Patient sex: M
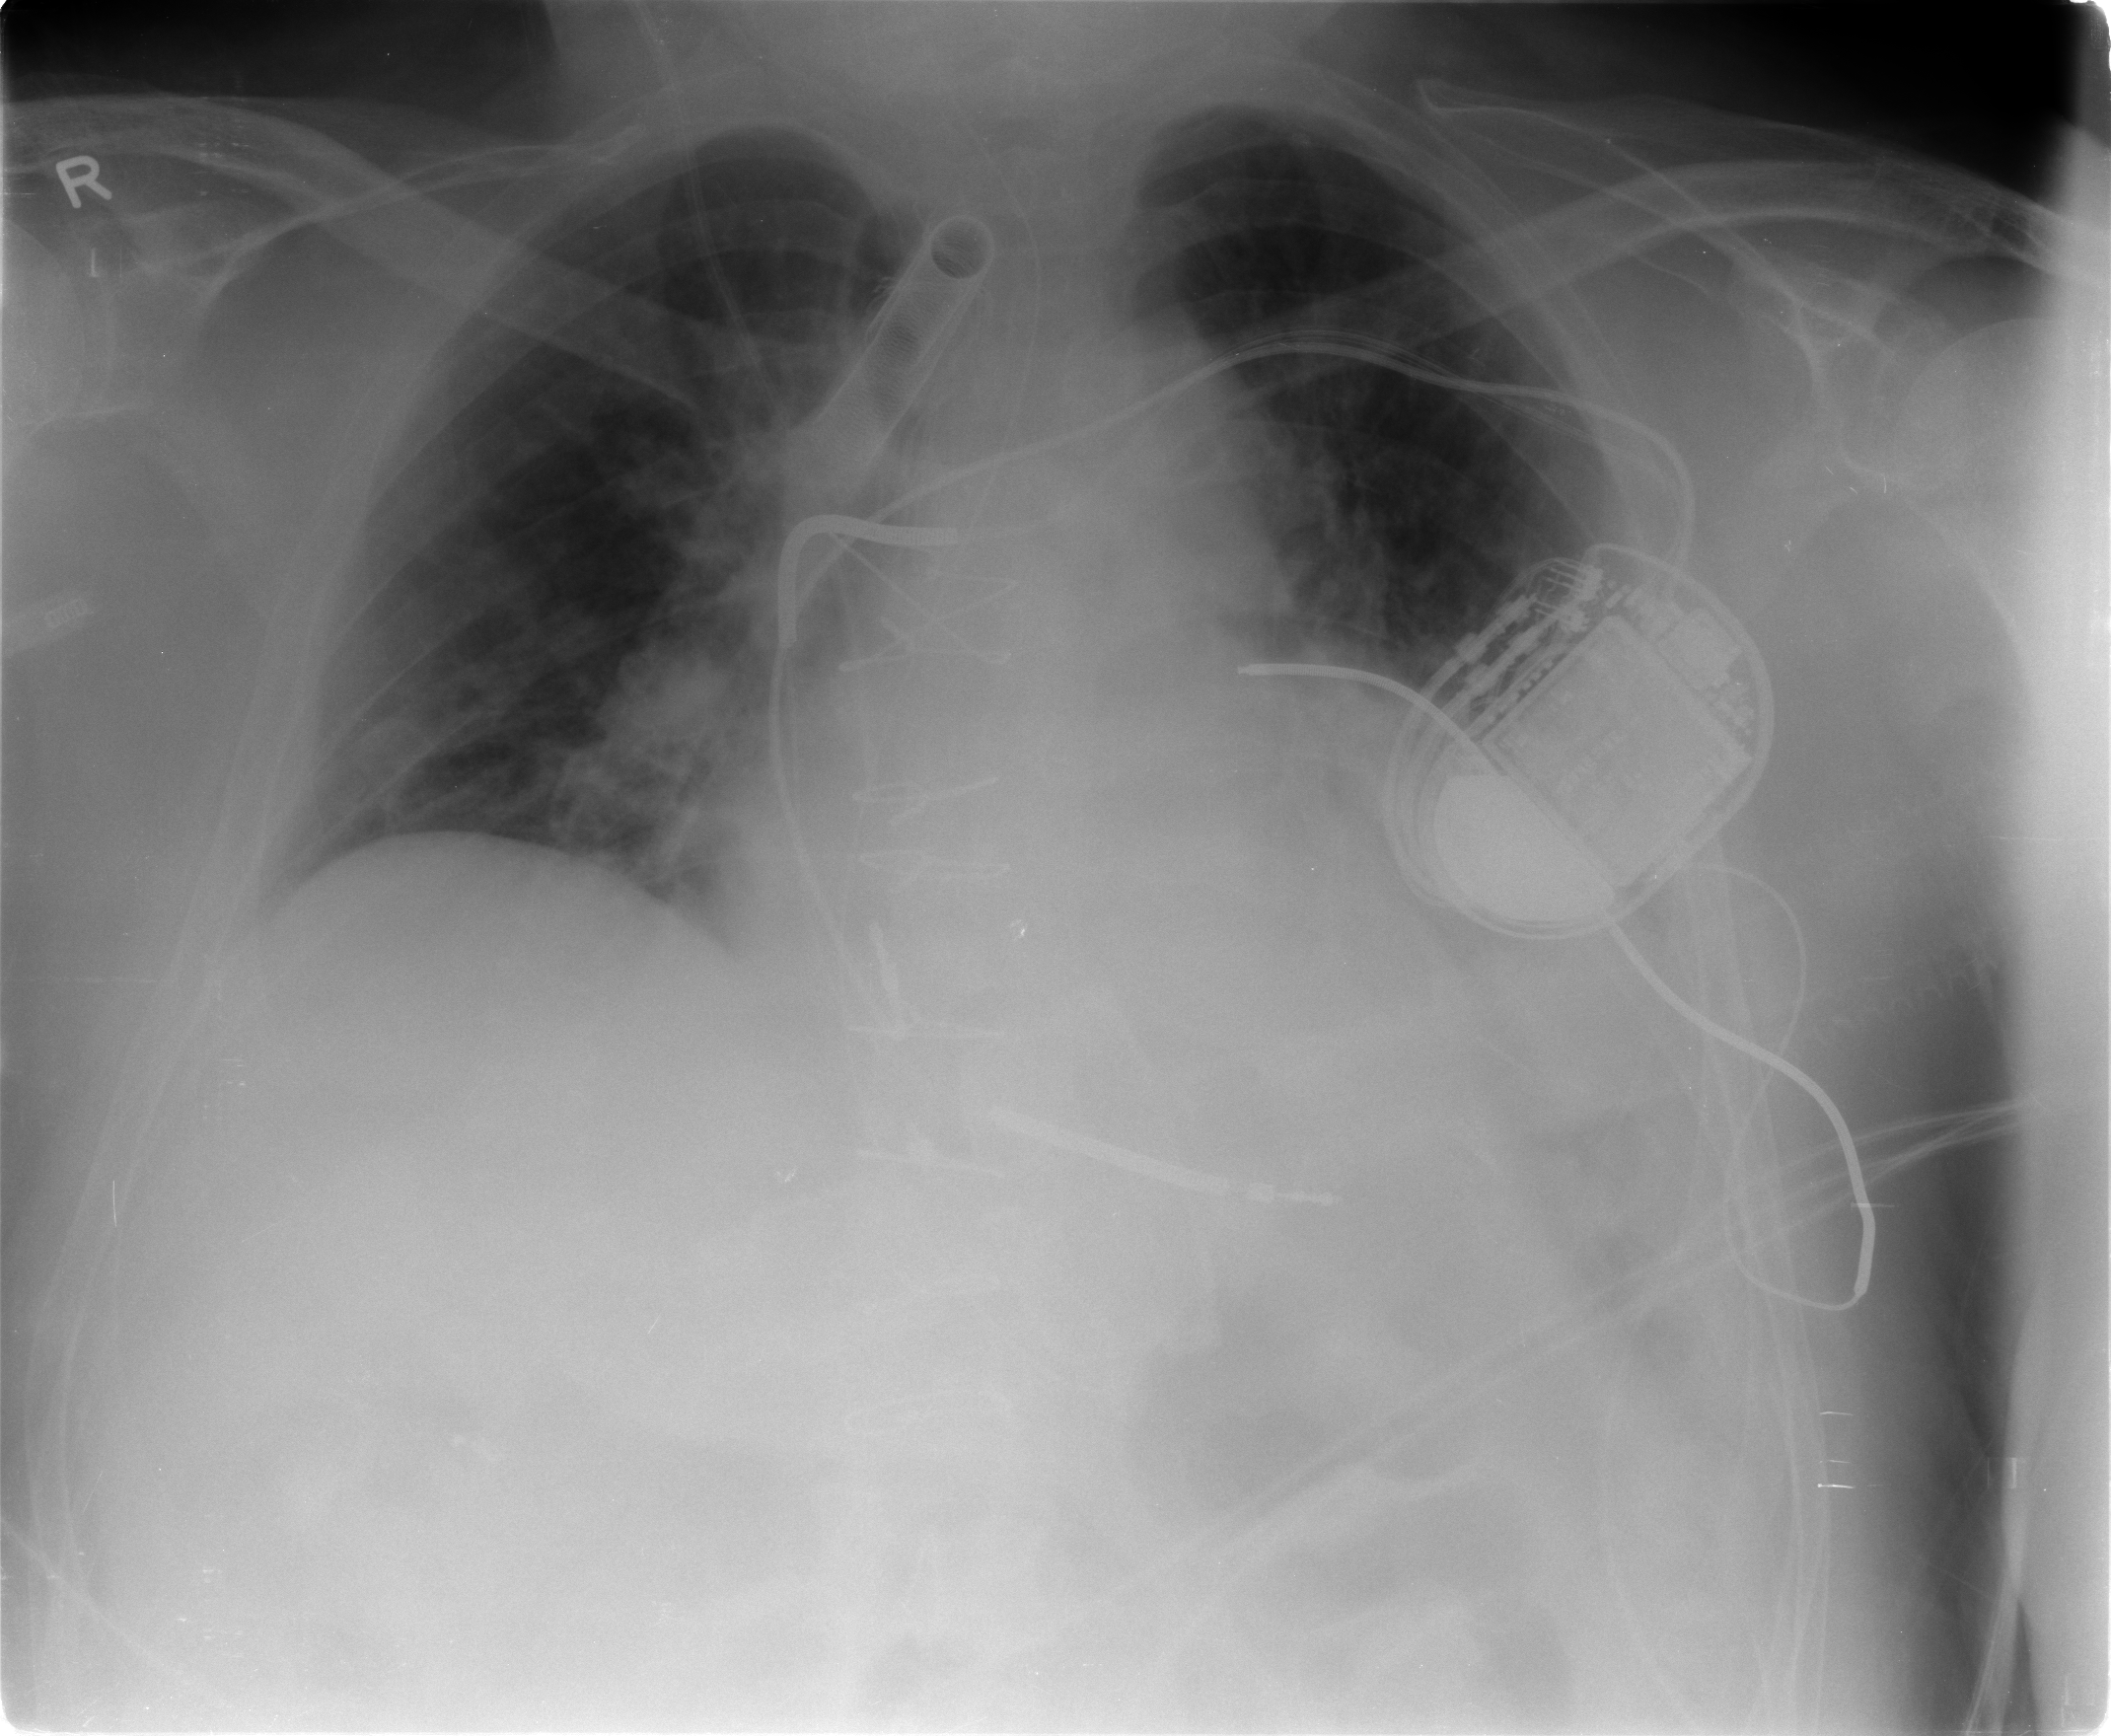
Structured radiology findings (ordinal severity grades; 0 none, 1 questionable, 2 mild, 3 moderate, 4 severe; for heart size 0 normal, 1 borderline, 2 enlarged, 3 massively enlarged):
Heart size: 2
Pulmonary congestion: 2
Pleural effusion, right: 1
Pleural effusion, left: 1
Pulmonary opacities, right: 1
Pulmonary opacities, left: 1
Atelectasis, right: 2
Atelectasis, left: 2